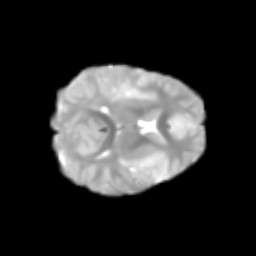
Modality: T2w
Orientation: axial
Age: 6
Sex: male
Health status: healthy